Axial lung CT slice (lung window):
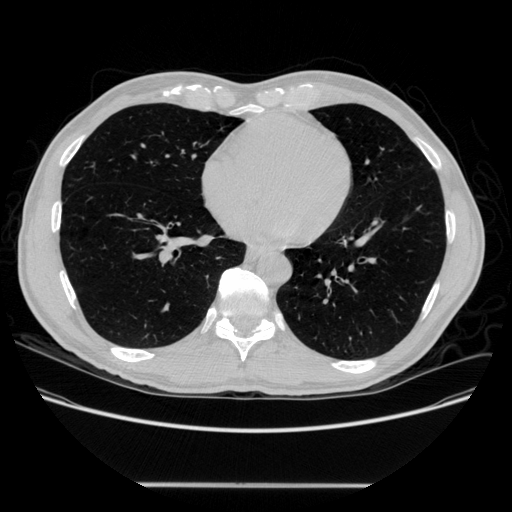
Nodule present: no